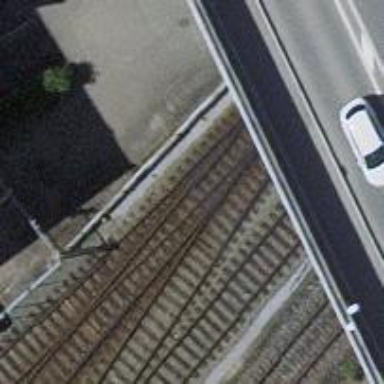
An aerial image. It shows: Single railway siding track.